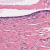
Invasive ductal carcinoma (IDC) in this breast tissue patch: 0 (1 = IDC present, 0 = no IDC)